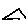
Label: triangle